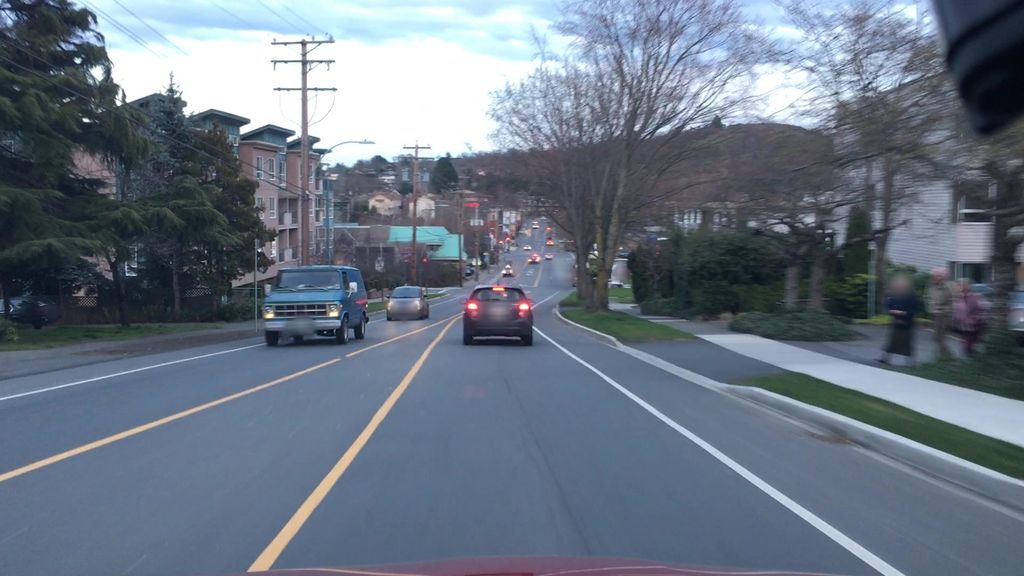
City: victoria